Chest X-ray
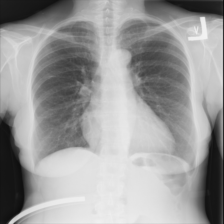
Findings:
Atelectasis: negative
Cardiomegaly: negative
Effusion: negative
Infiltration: negative
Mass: negative
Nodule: negative
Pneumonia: negative
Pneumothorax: negative
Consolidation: negative
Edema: negative
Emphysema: negative
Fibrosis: negative
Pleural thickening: negative
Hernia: negative